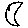
Label: moon